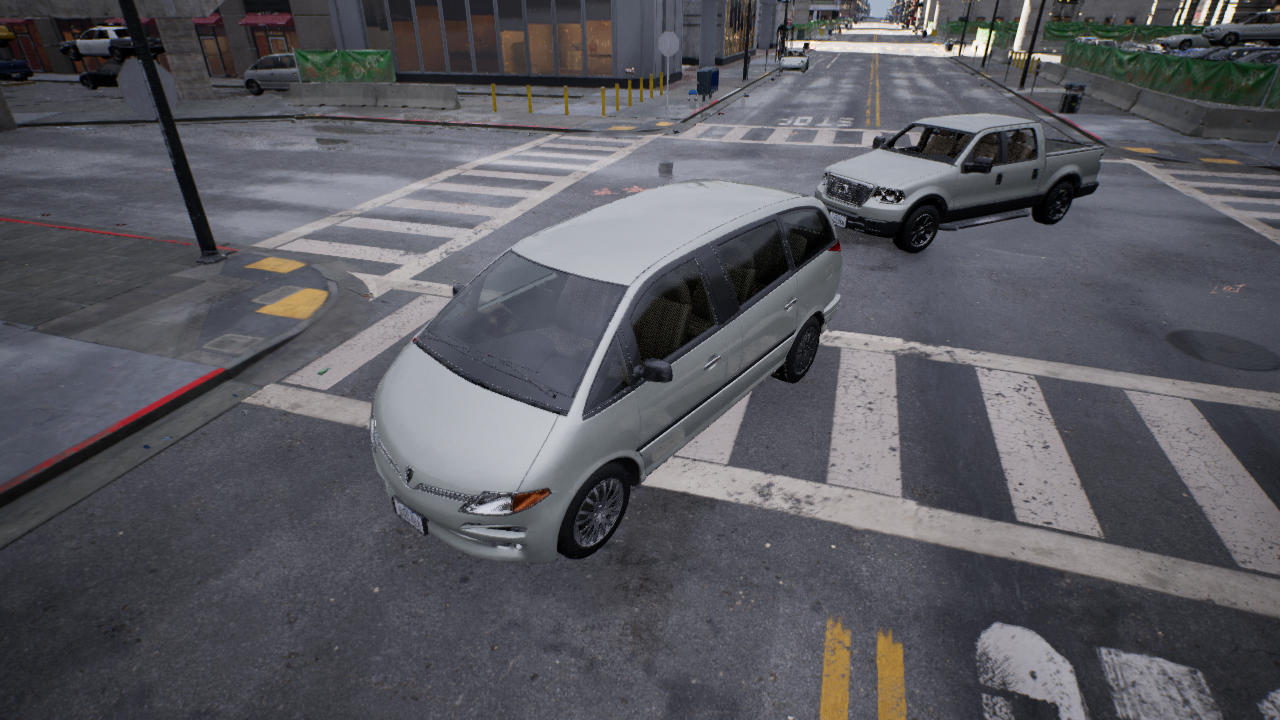
Venue: intersection
Lighting: clear day
Vehicle rig: minivan